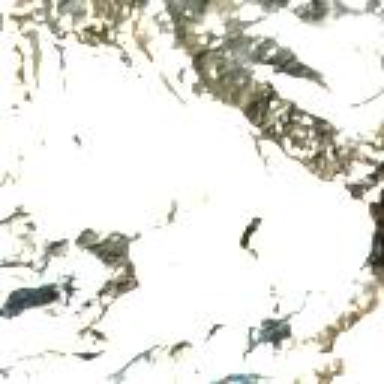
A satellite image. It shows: Stunning view of glacier.